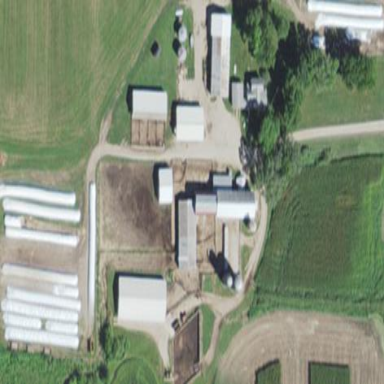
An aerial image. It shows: Farmyard area.